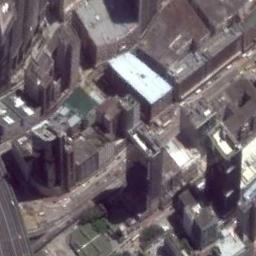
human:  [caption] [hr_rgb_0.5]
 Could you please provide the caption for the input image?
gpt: There are several white buildings .

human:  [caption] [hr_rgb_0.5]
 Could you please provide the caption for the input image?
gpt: A commercial area has lots of buildings of different heights and some roads go through the commercial area .

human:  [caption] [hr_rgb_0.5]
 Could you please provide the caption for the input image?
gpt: The commercial area is consist of many tall buildings .

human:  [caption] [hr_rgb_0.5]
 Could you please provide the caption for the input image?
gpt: In a business district there are many tall buildings of different shapes and several roads with many cars .

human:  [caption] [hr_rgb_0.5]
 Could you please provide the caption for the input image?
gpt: There are many buildings by the roadside on commercial area .